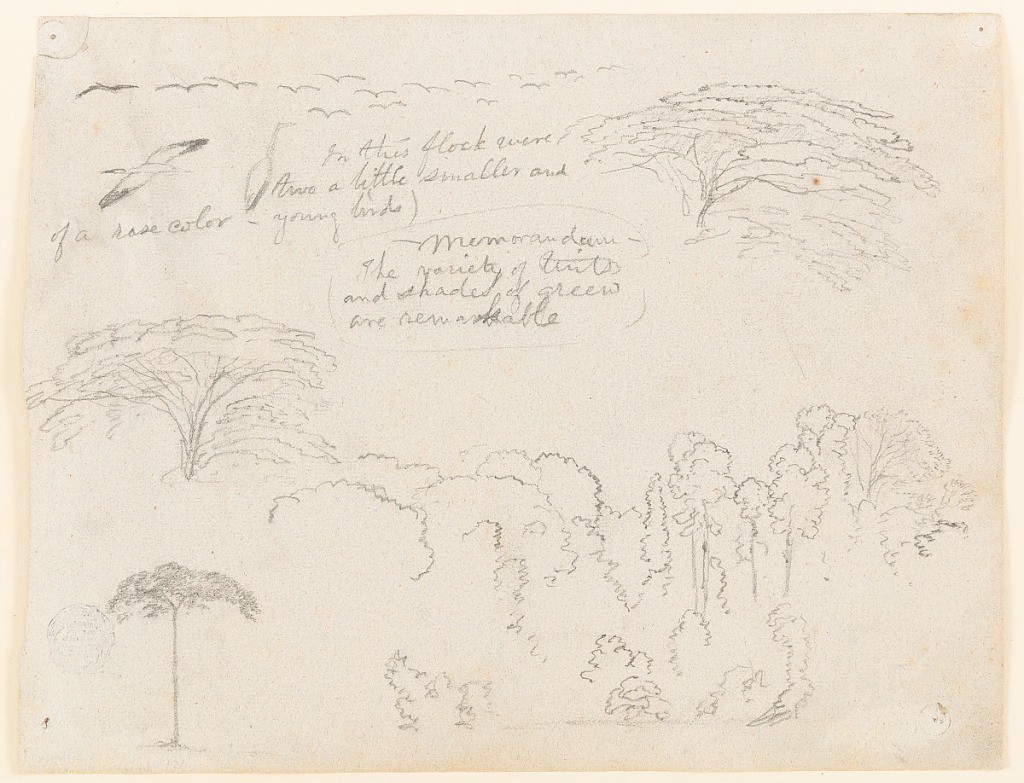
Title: Birds and Trees along the Río Magdalena, Colombia
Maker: Frederic Edwin Church, American, 1826–1900
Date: May 1853
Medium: Graphite on gray laid paper
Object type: Drawing
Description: Botanical and figure sketches showing views of trees and a flock of birds, like cranes or storks, along the Magdalena River in Colombia. At upper left, a flying "V" of large birds extends into the distance, with two birds sketched in detail beside it--one flying and one standing. At center left and upper right are two depictions of a large deciduous tree with an immense, enveloping canopy. At lower left, a tree with a tall, thin trunk and a wide canopy is included. Beside it at lower right, a view of the heavily wooded riverbank is shown from the river itself. Numerous trees merge into a unified mass of billowing vegetation.